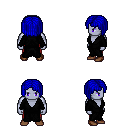
a pixel art fantasy rpg character, male body template, dark elf, purple skin, gray robe, red pants, blue pageboy hairstyle, brown shoes, four views (front, back, left, right), 2x2 character sprite sheet, small pixel art, hard edges, no anti-aliasing